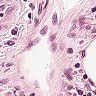
Metastatic tissue present: no